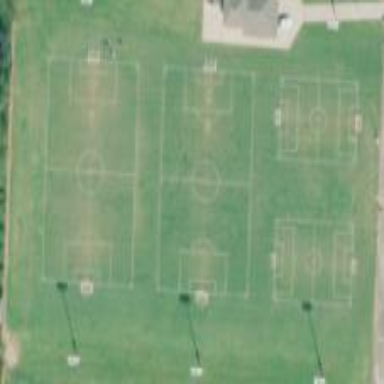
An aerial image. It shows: Soccer pitch for leisureland activities.